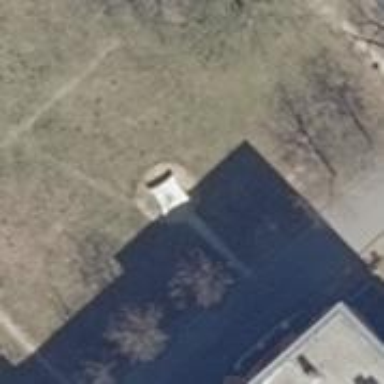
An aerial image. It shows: Historic memorial.